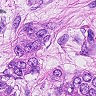
Metastatic tissue present: yes